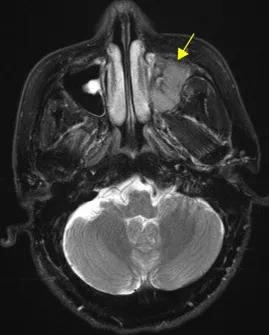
Enhancement of nasopharyngeal MRI scanning at different stages of treatment. (A) Initial enhancement MRI scanning revealed heterogeneous enhancement shadow filling in the left maxillary sinus at diagnosis.
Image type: radiology (mri)